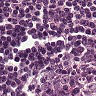
Metastatic tissue present: no